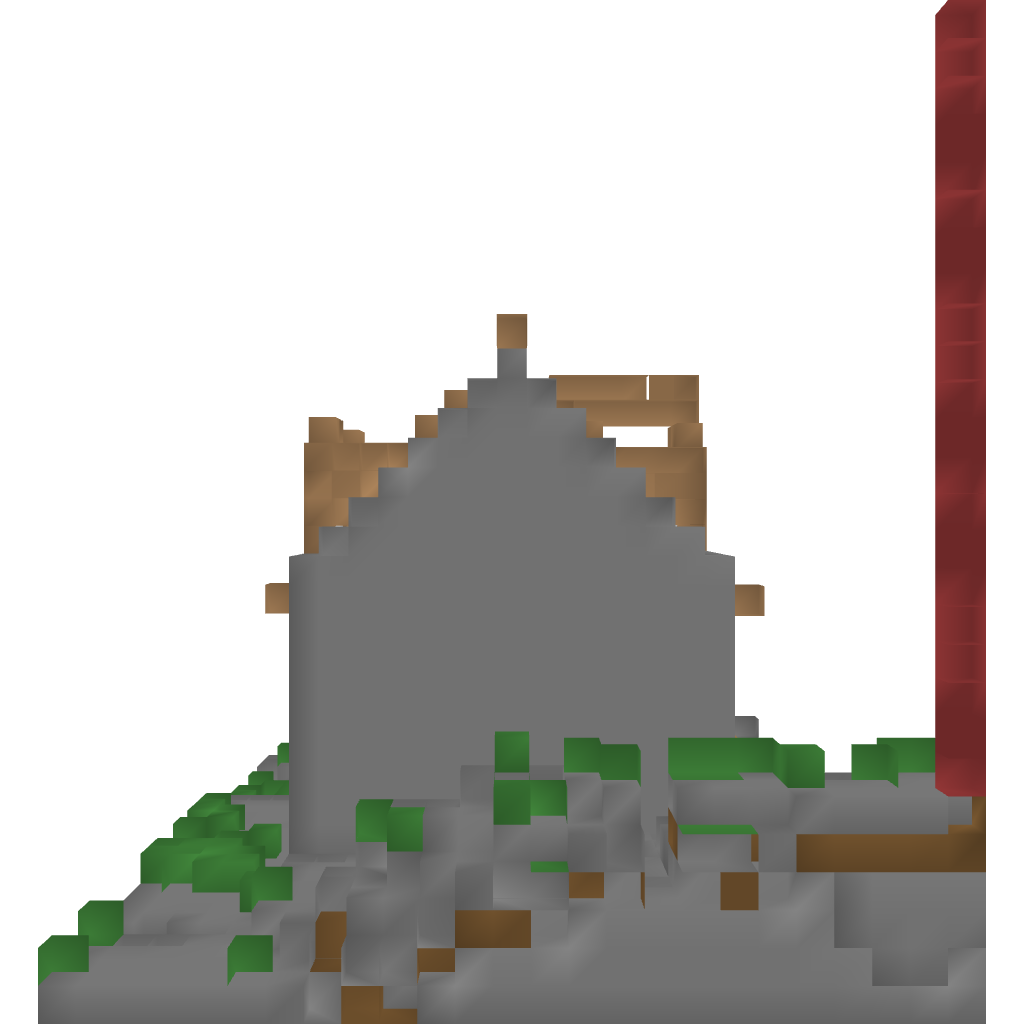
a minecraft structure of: Red Brick House bad low quality